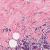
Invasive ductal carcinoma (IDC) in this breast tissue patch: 1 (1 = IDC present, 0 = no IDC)